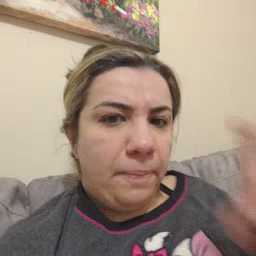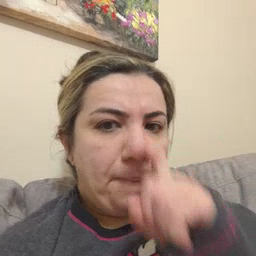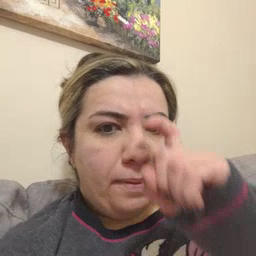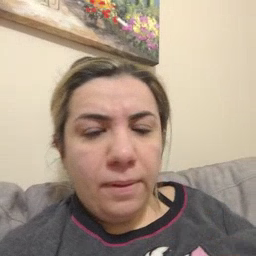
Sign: doll